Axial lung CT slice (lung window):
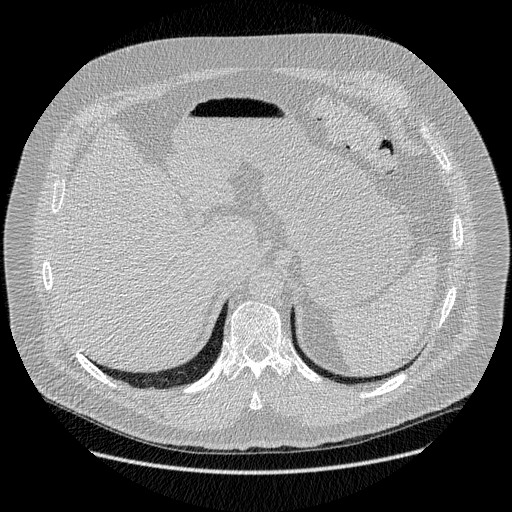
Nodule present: no